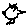
Label: bird